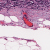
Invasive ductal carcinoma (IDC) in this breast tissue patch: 1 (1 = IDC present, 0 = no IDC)